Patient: sex F, age 57
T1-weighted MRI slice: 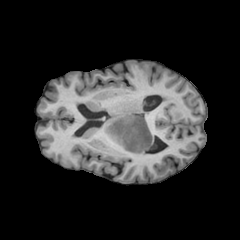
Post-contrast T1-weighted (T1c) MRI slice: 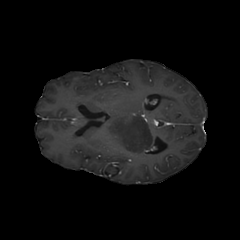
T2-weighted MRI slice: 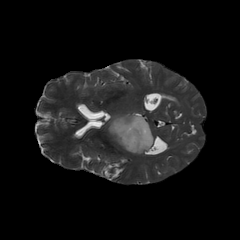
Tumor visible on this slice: yes
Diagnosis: Astrocytoma, IDH-wildtype
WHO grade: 3